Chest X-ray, PA view. Patient: 36 years old, sex M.
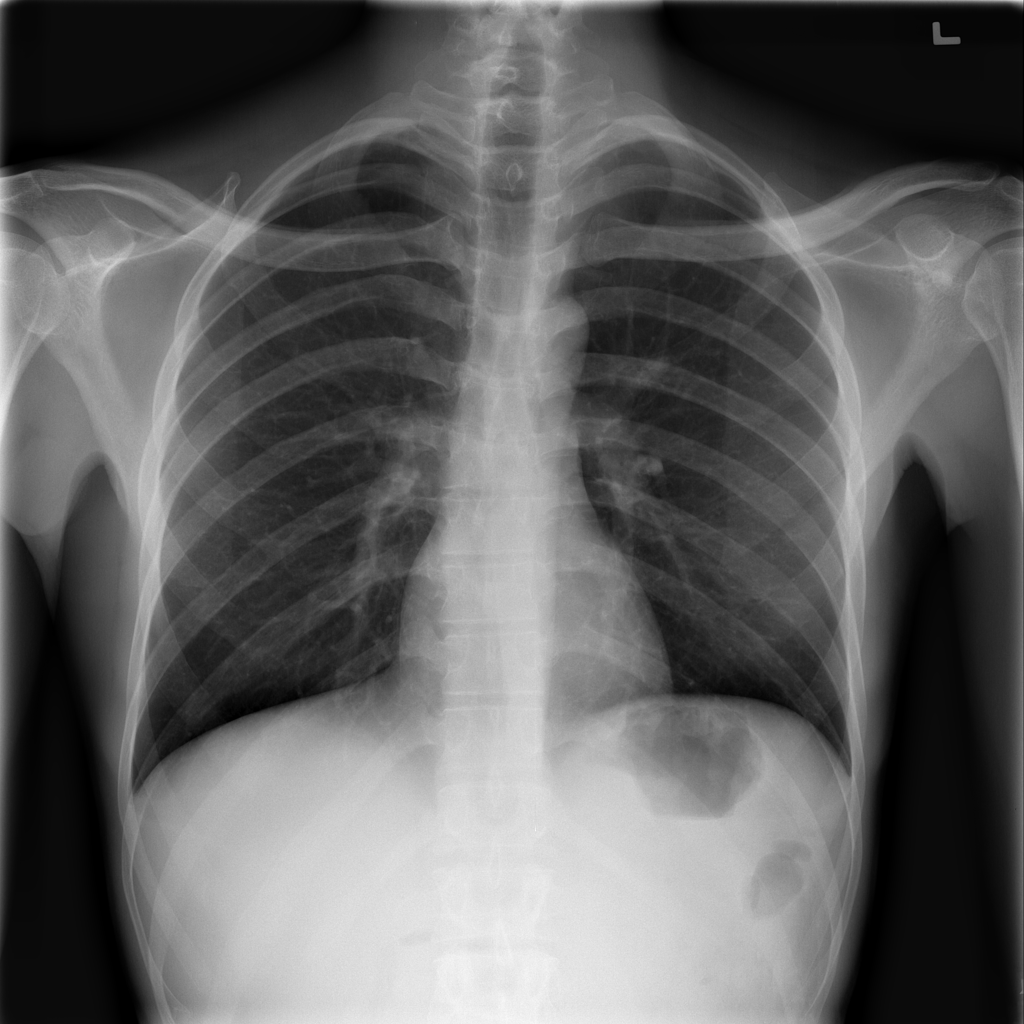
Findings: No Finding